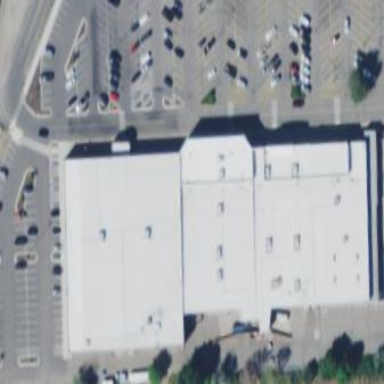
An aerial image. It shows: Commercial building.